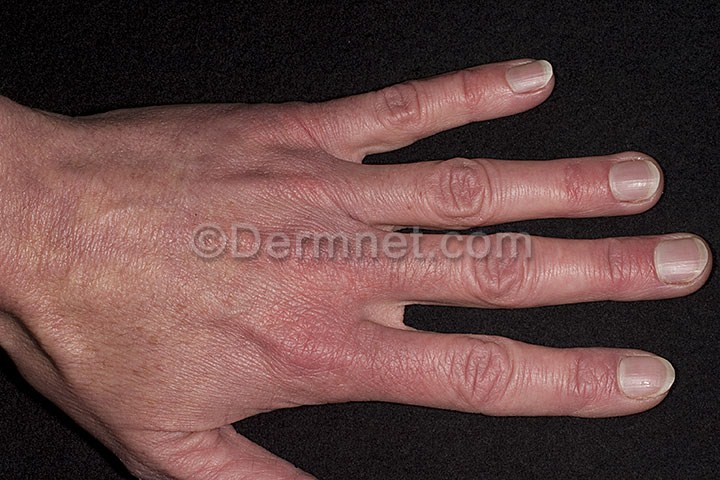
Disease: Lupus and other Connective Tissue diseases